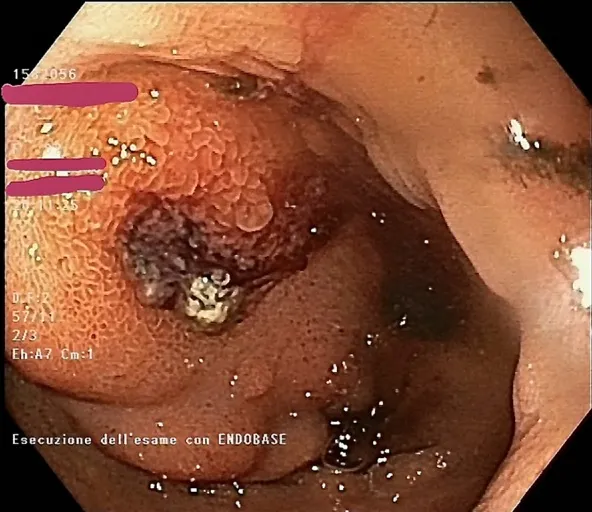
GE showing a protruding submucosal lesion in the lumen of the duodenum presenting central erosions and a visible vessel, suspect for gastrointestinal stromal tumor (GIST).
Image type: endoscopy (gi_endoscopy)